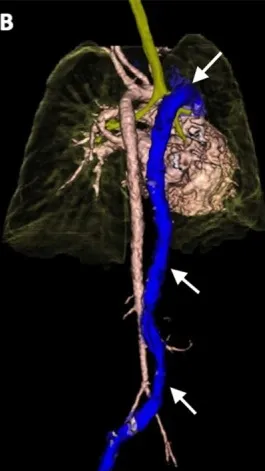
Posterior view : demonstrating interrupted inferior vena cava with azygos continuation (arrows).
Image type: radiology (ct)